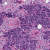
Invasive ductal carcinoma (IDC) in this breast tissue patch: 1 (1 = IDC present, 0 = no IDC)